Chest X-ray. View position: PA
Patient age: 45
Patient sex: M
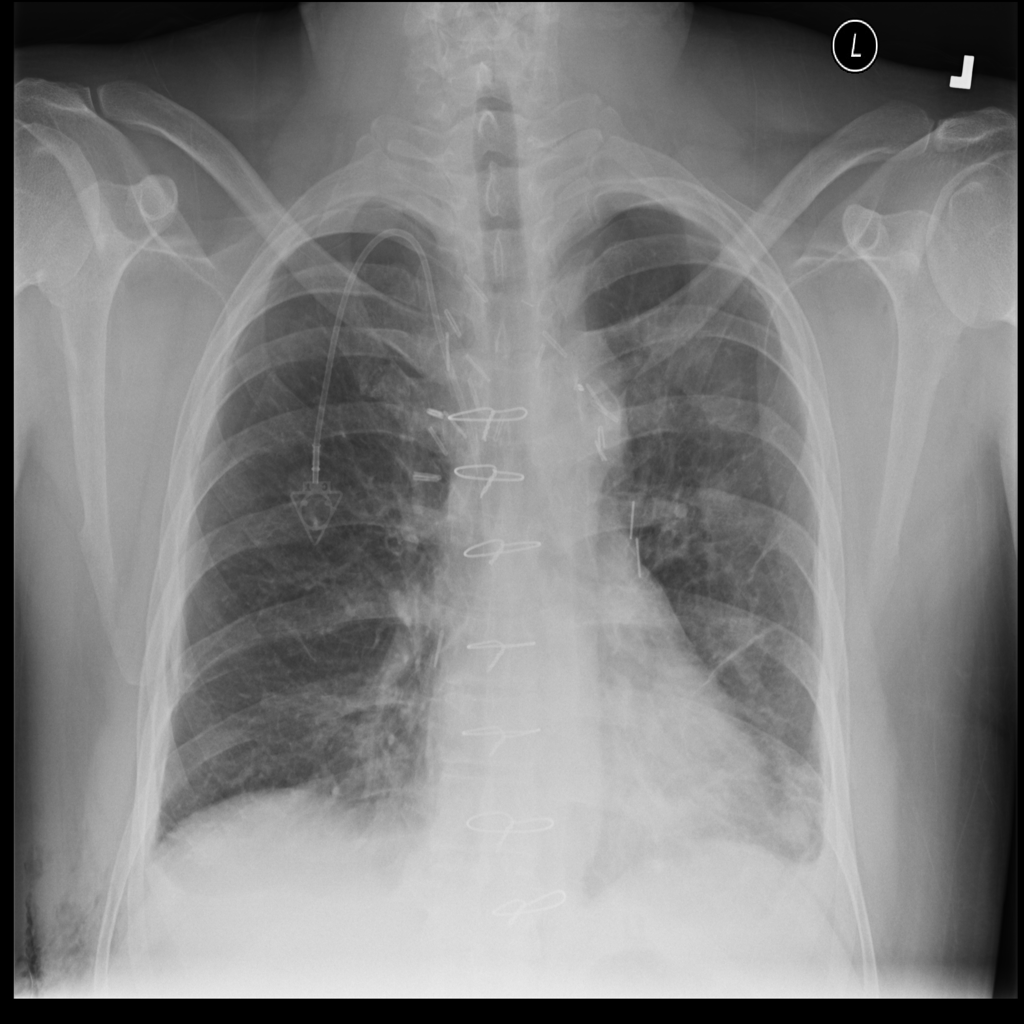
Finding: Pneumothorax